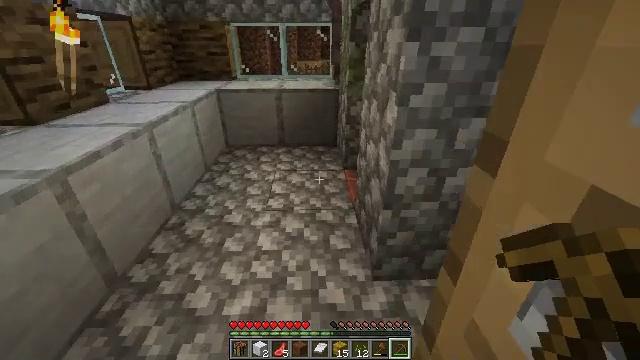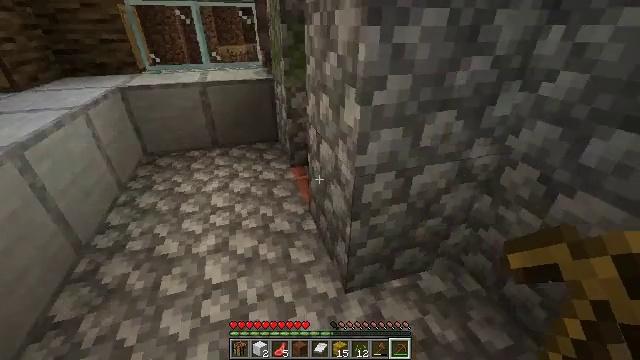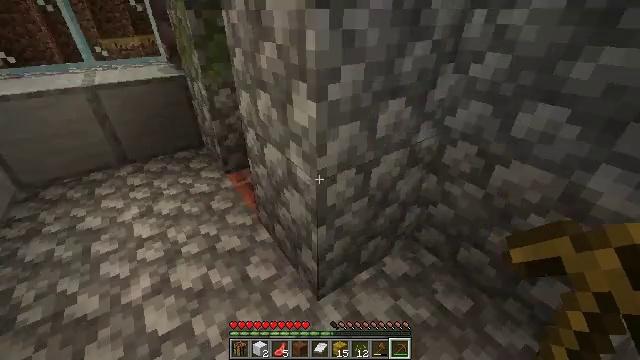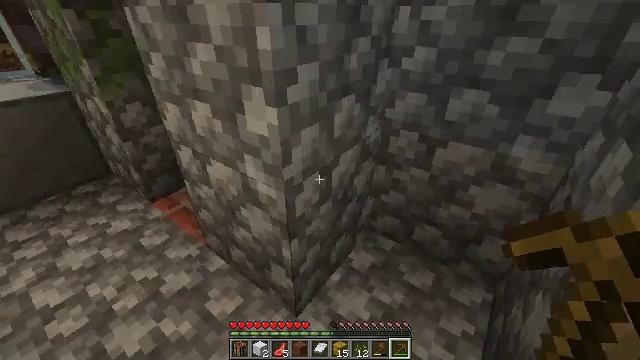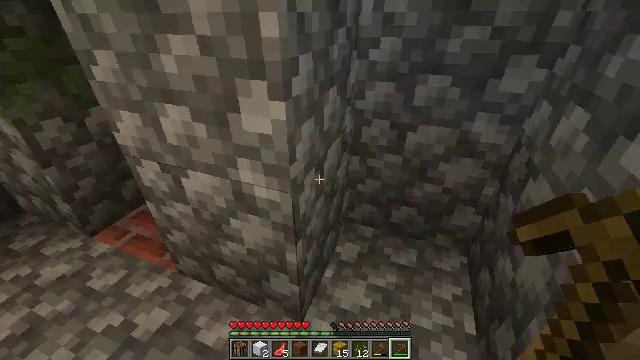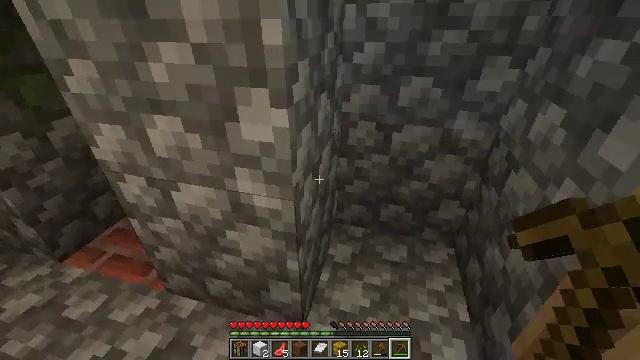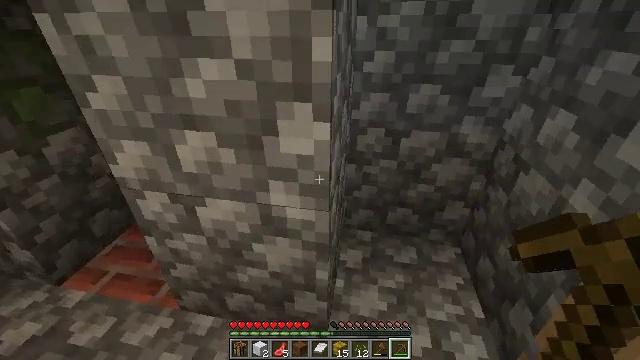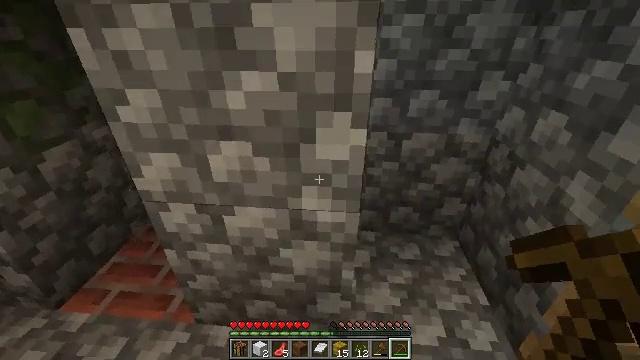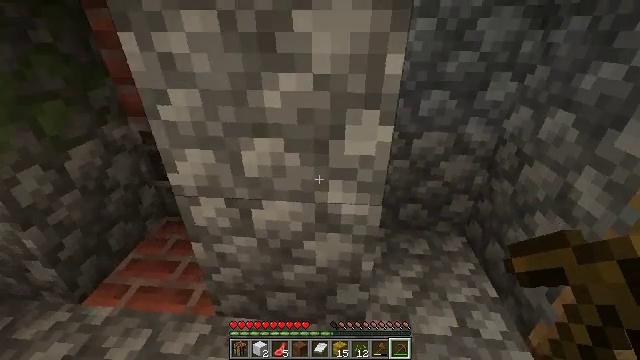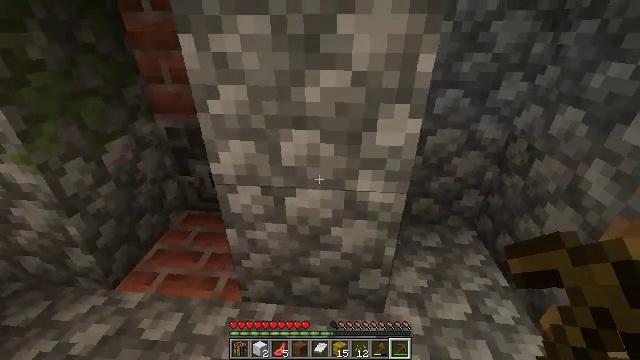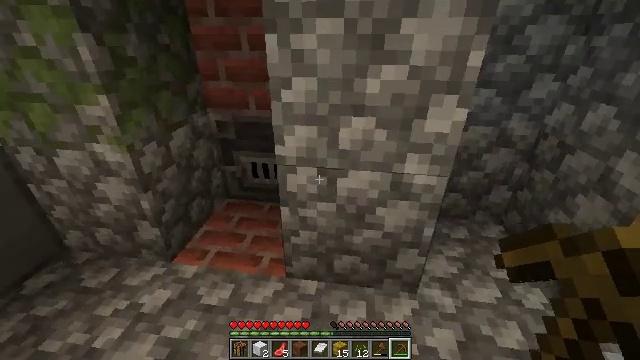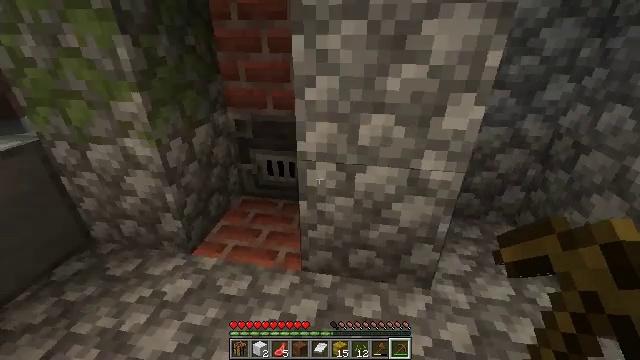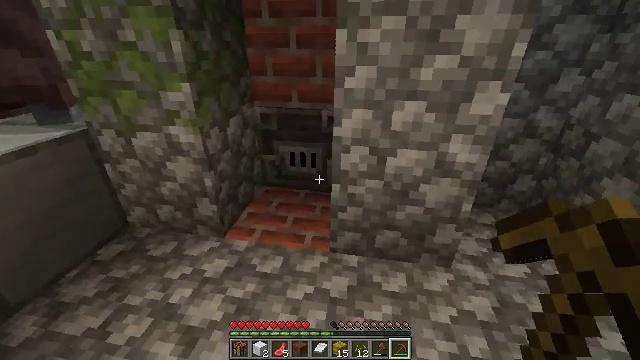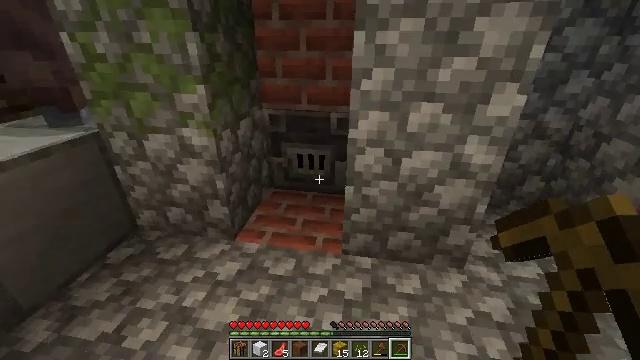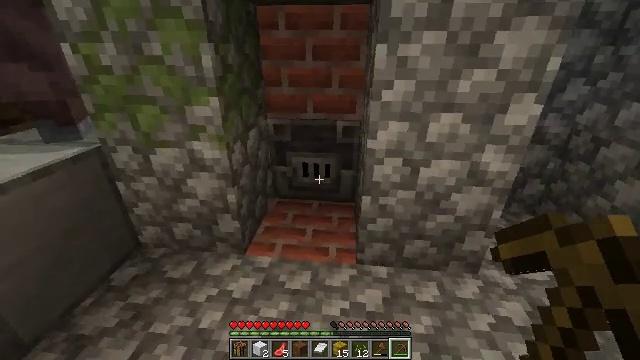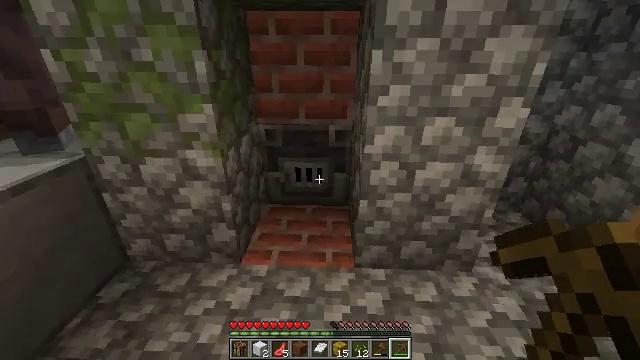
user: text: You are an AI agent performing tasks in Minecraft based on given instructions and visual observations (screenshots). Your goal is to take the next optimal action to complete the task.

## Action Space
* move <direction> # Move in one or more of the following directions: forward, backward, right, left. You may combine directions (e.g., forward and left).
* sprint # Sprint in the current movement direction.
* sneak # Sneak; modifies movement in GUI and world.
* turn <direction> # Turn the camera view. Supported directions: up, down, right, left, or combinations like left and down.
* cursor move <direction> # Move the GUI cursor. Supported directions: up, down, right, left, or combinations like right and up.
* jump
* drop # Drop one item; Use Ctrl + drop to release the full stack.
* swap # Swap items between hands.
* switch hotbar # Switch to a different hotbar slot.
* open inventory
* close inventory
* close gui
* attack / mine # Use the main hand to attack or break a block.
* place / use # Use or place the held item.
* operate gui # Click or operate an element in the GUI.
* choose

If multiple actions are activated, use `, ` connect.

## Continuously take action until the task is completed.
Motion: motion action
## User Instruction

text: Collect the blast furnace by mining it.
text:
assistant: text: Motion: move forward and move left, turn right and down
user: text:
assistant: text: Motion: move forward and move left, turn right and down
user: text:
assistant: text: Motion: move left, turn right
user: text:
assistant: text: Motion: move left, turn right
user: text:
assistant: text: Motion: move left, turn right
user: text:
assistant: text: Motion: move left, turn right
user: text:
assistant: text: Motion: move back and move left, turn right and up
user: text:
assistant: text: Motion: move back and move left
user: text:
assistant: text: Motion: move back and move left
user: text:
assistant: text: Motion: move back and move left, turn left
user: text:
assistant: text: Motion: move back and move left, turn left
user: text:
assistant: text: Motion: move back and move left
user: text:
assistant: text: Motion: move left
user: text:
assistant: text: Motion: move left, turn right and up
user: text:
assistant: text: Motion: move left, turn right
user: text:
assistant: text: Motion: move forward and move left
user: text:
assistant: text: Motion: move forward
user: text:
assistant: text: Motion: move forward, turn left and up
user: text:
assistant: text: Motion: no_op
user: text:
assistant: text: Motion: turn right
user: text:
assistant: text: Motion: turn right and up
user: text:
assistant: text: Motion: turn left
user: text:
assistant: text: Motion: no_op
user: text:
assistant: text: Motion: turn right and down
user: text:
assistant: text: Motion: move forward, turn right and down
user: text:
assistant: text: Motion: move forward
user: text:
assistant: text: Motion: move forward, turn right and down, attack / mine
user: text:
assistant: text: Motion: move forward, turn down, attack / mine
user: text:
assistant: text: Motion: turn down, attack / mine
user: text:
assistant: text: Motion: attack / mine